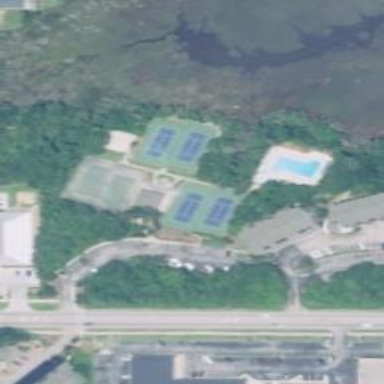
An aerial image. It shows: Tennis court in leisure pitch.